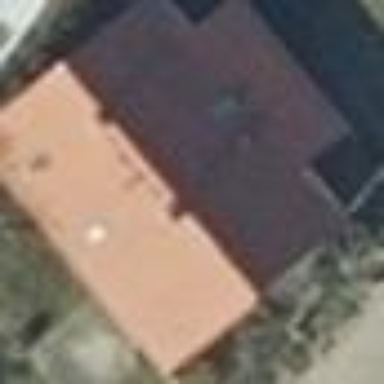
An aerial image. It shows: House with flat red roof.